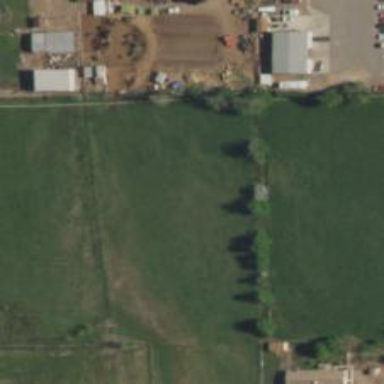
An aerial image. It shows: Fence around grassy area.